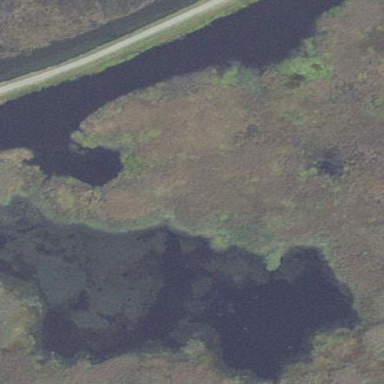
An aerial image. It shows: Pond surrounded by natural water.